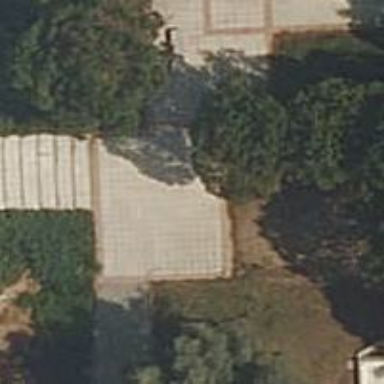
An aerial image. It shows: Footway surfaced with paving stones.